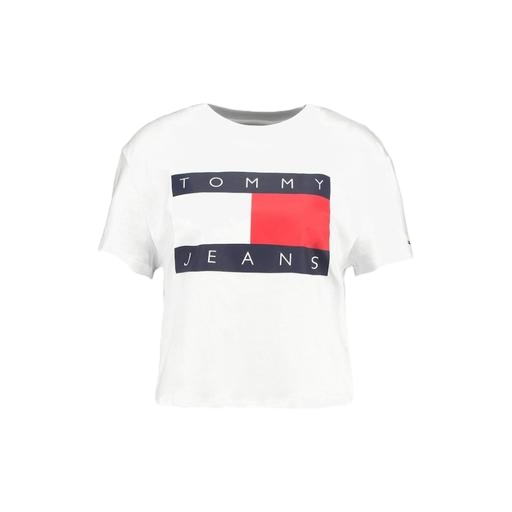
graphic tee, white cropped logo print jersey t-shirt, white cropped logo t-shirt, white background